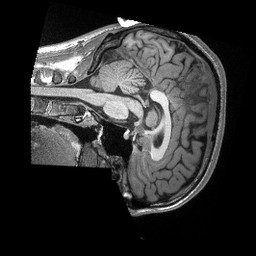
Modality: T1w
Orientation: sagittal
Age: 33
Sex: male